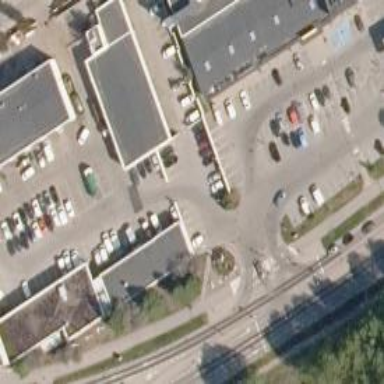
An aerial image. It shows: Parking area with surface.